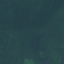
Land use / land cover: Forest